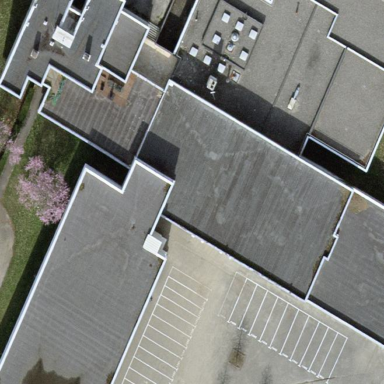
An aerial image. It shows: School building.